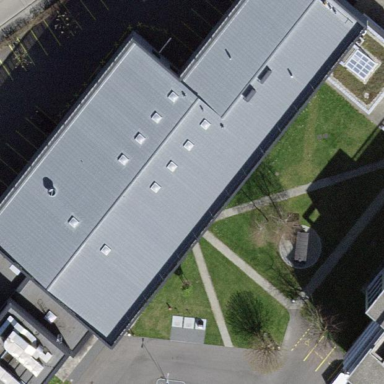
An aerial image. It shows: School building.